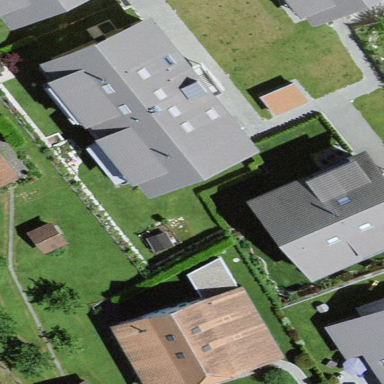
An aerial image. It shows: Gabled roof on building that houses apartments.